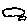
Label: cloud